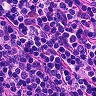
Metastatic tissue present: no